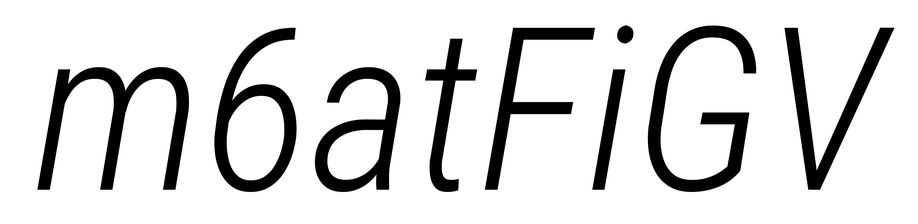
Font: Roboto-Italic_Condensed_Light_Italic